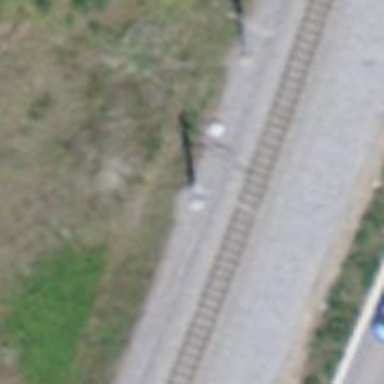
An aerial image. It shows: Catenary mast for power lines.